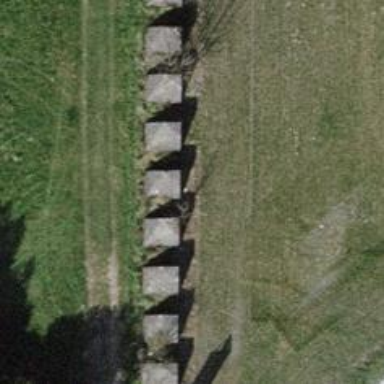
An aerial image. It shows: Block barrier.